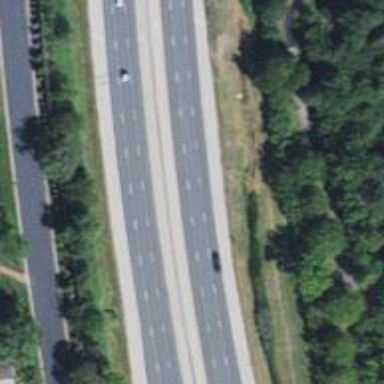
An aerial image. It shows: This image shows trunk highway that functions as expressway.